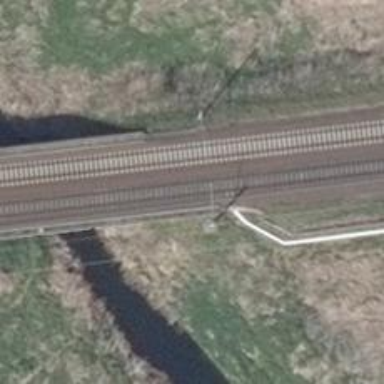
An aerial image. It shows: Bridge over electrified railway with contact line.